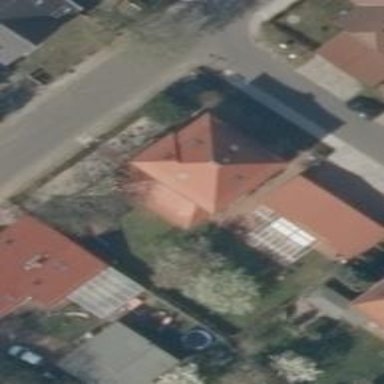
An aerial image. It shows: Residential building with pyramidal roof shape.